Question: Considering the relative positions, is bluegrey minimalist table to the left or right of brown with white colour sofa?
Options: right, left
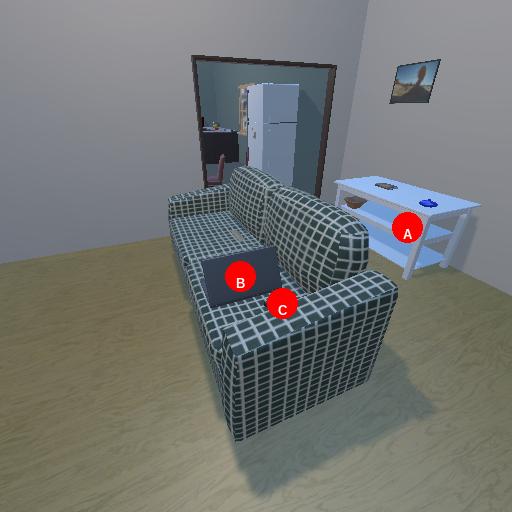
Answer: right